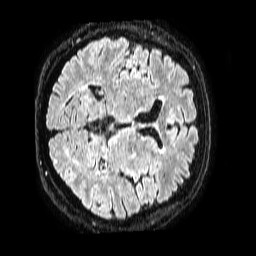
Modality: FLAIR
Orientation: axial
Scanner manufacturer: philips
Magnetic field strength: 1.5 T
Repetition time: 4.8 s
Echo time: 0.3 s